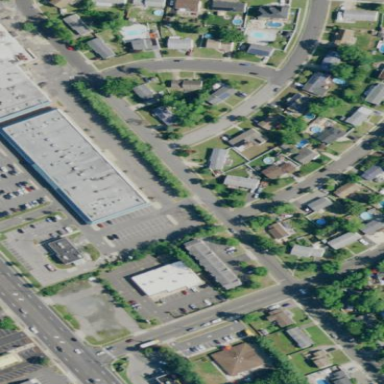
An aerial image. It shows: Commercial building.